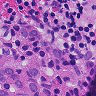
Metastatic tissue present: yes